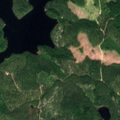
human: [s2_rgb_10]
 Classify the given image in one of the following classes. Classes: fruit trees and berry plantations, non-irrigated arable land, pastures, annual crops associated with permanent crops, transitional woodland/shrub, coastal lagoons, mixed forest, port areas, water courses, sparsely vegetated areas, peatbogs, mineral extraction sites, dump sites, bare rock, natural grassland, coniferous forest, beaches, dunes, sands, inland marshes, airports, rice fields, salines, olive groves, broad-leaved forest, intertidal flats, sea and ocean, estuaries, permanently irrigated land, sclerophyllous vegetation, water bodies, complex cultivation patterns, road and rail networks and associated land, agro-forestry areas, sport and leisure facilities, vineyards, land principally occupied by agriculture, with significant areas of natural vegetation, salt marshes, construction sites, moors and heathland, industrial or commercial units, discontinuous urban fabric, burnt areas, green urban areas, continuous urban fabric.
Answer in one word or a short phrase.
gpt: coniferous forest, transitional woodland/shrub, water bodies